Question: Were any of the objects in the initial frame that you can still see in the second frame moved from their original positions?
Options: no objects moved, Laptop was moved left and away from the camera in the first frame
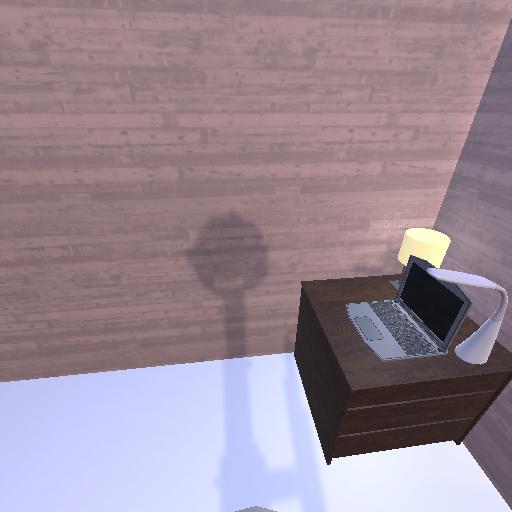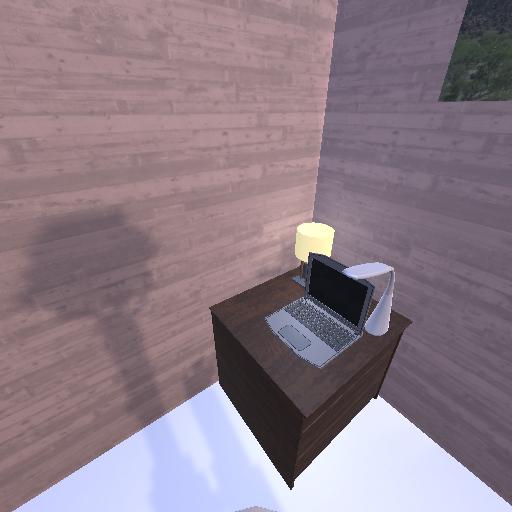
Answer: no objects moved